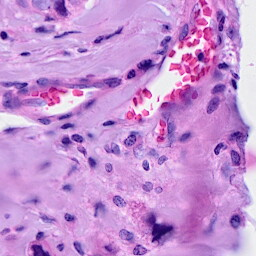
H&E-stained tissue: Ovarian